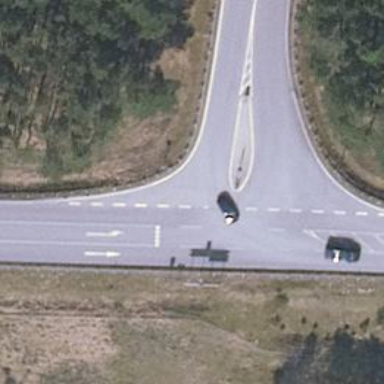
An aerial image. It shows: Motorway link.